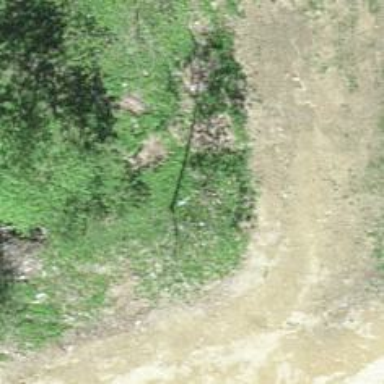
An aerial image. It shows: Brown picnic table located in leisure land area.